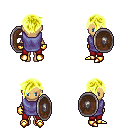
a pixel art fantasy rpg character, female body template, human, tanned skin, chain tabard jacket, red pants, gold pixie cut hairstyle, gold gloves, gold boots, shield, four views (front, back, left, right), 2x2 character sprite sheet, small pixel art, hard edges, no anti-aliasing